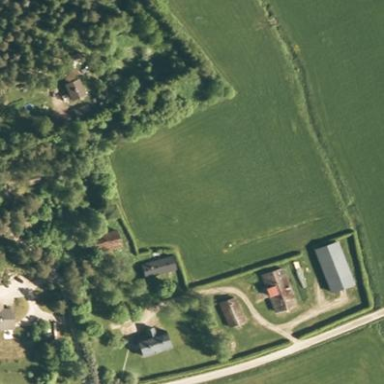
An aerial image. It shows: Farmyard area.